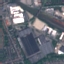
Land use / land cover: Industrial